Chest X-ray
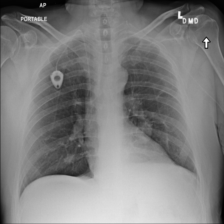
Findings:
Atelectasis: negative
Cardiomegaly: negative
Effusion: negative
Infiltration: negative
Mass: positive
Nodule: negative
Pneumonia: negative
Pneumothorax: negative
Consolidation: negative
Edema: negative
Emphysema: negative
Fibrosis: negative
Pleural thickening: negative
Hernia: negative